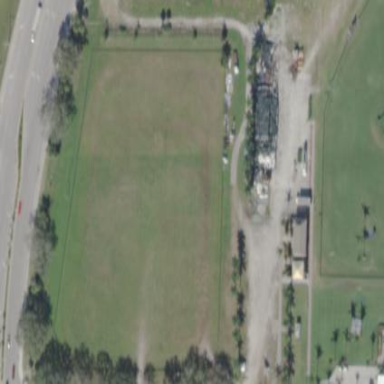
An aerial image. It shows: Grassy equestrian pitch enclosed by fence.